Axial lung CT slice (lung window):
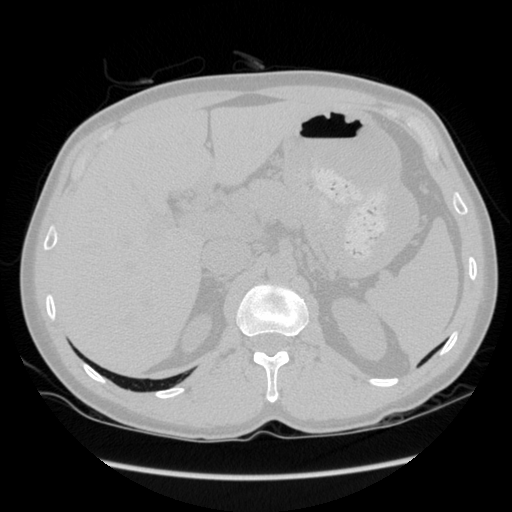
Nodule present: no